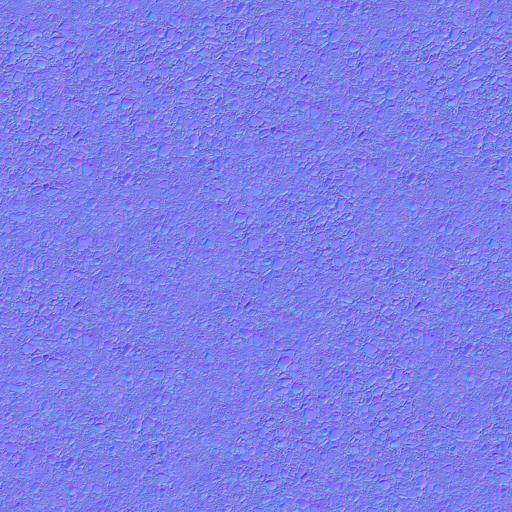
gravel grey riverbed